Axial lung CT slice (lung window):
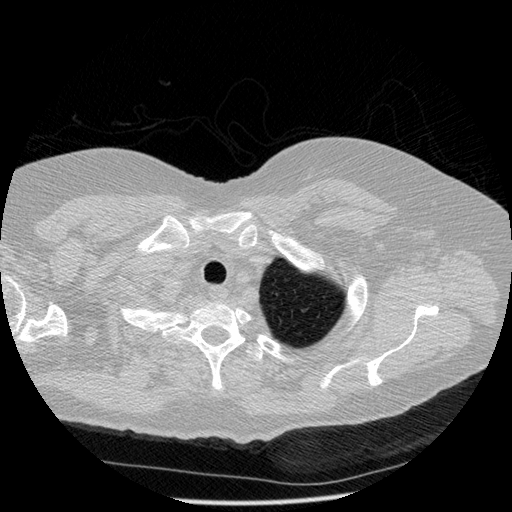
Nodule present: no